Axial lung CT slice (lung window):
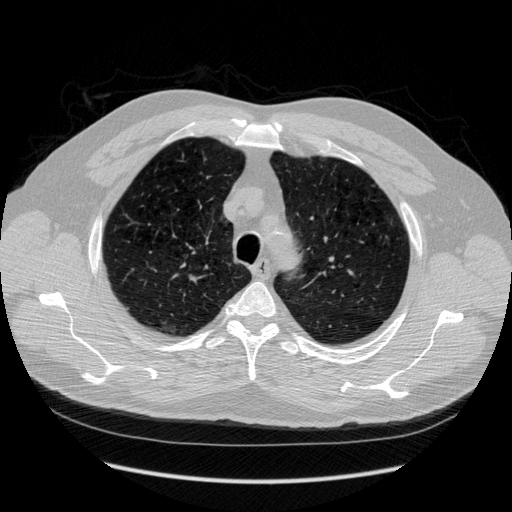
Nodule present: no